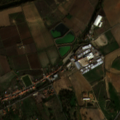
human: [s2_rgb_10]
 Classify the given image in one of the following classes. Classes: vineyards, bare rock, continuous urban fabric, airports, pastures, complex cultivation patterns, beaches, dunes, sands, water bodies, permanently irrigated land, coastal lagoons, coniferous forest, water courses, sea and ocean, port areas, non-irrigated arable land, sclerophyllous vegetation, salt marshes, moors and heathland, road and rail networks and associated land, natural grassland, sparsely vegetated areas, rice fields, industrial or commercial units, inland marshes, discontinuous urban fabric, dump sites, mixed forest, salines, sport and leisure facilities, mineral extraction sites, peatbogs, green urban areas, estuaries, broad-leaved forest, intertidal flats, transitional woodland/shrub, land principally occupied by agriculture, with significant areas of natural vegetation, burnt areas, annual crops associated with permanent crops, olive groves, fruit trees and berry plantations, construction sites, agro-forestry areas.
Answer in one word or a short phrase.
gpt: discontinuous urban fabric, non-irrigated arable land, permanently irrigated land, annual crops associated with permanent crops, agro-forestry areas, transitional woodland/shrub